Field crop: maize
Growth stage: 1
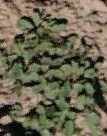
Species: convolvulus